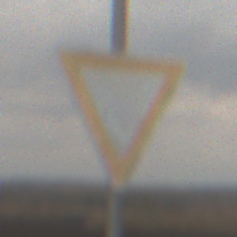
Verkehrszeichen: VorfahrtGewaehren
Umgebung: Outdoor, Nature
Tageszeit: MorningAfternoon
Wetter: Overcast
Licht: Natural
Jahreszeit: NotSpecified
Kontrast: LowContrast